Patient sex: M
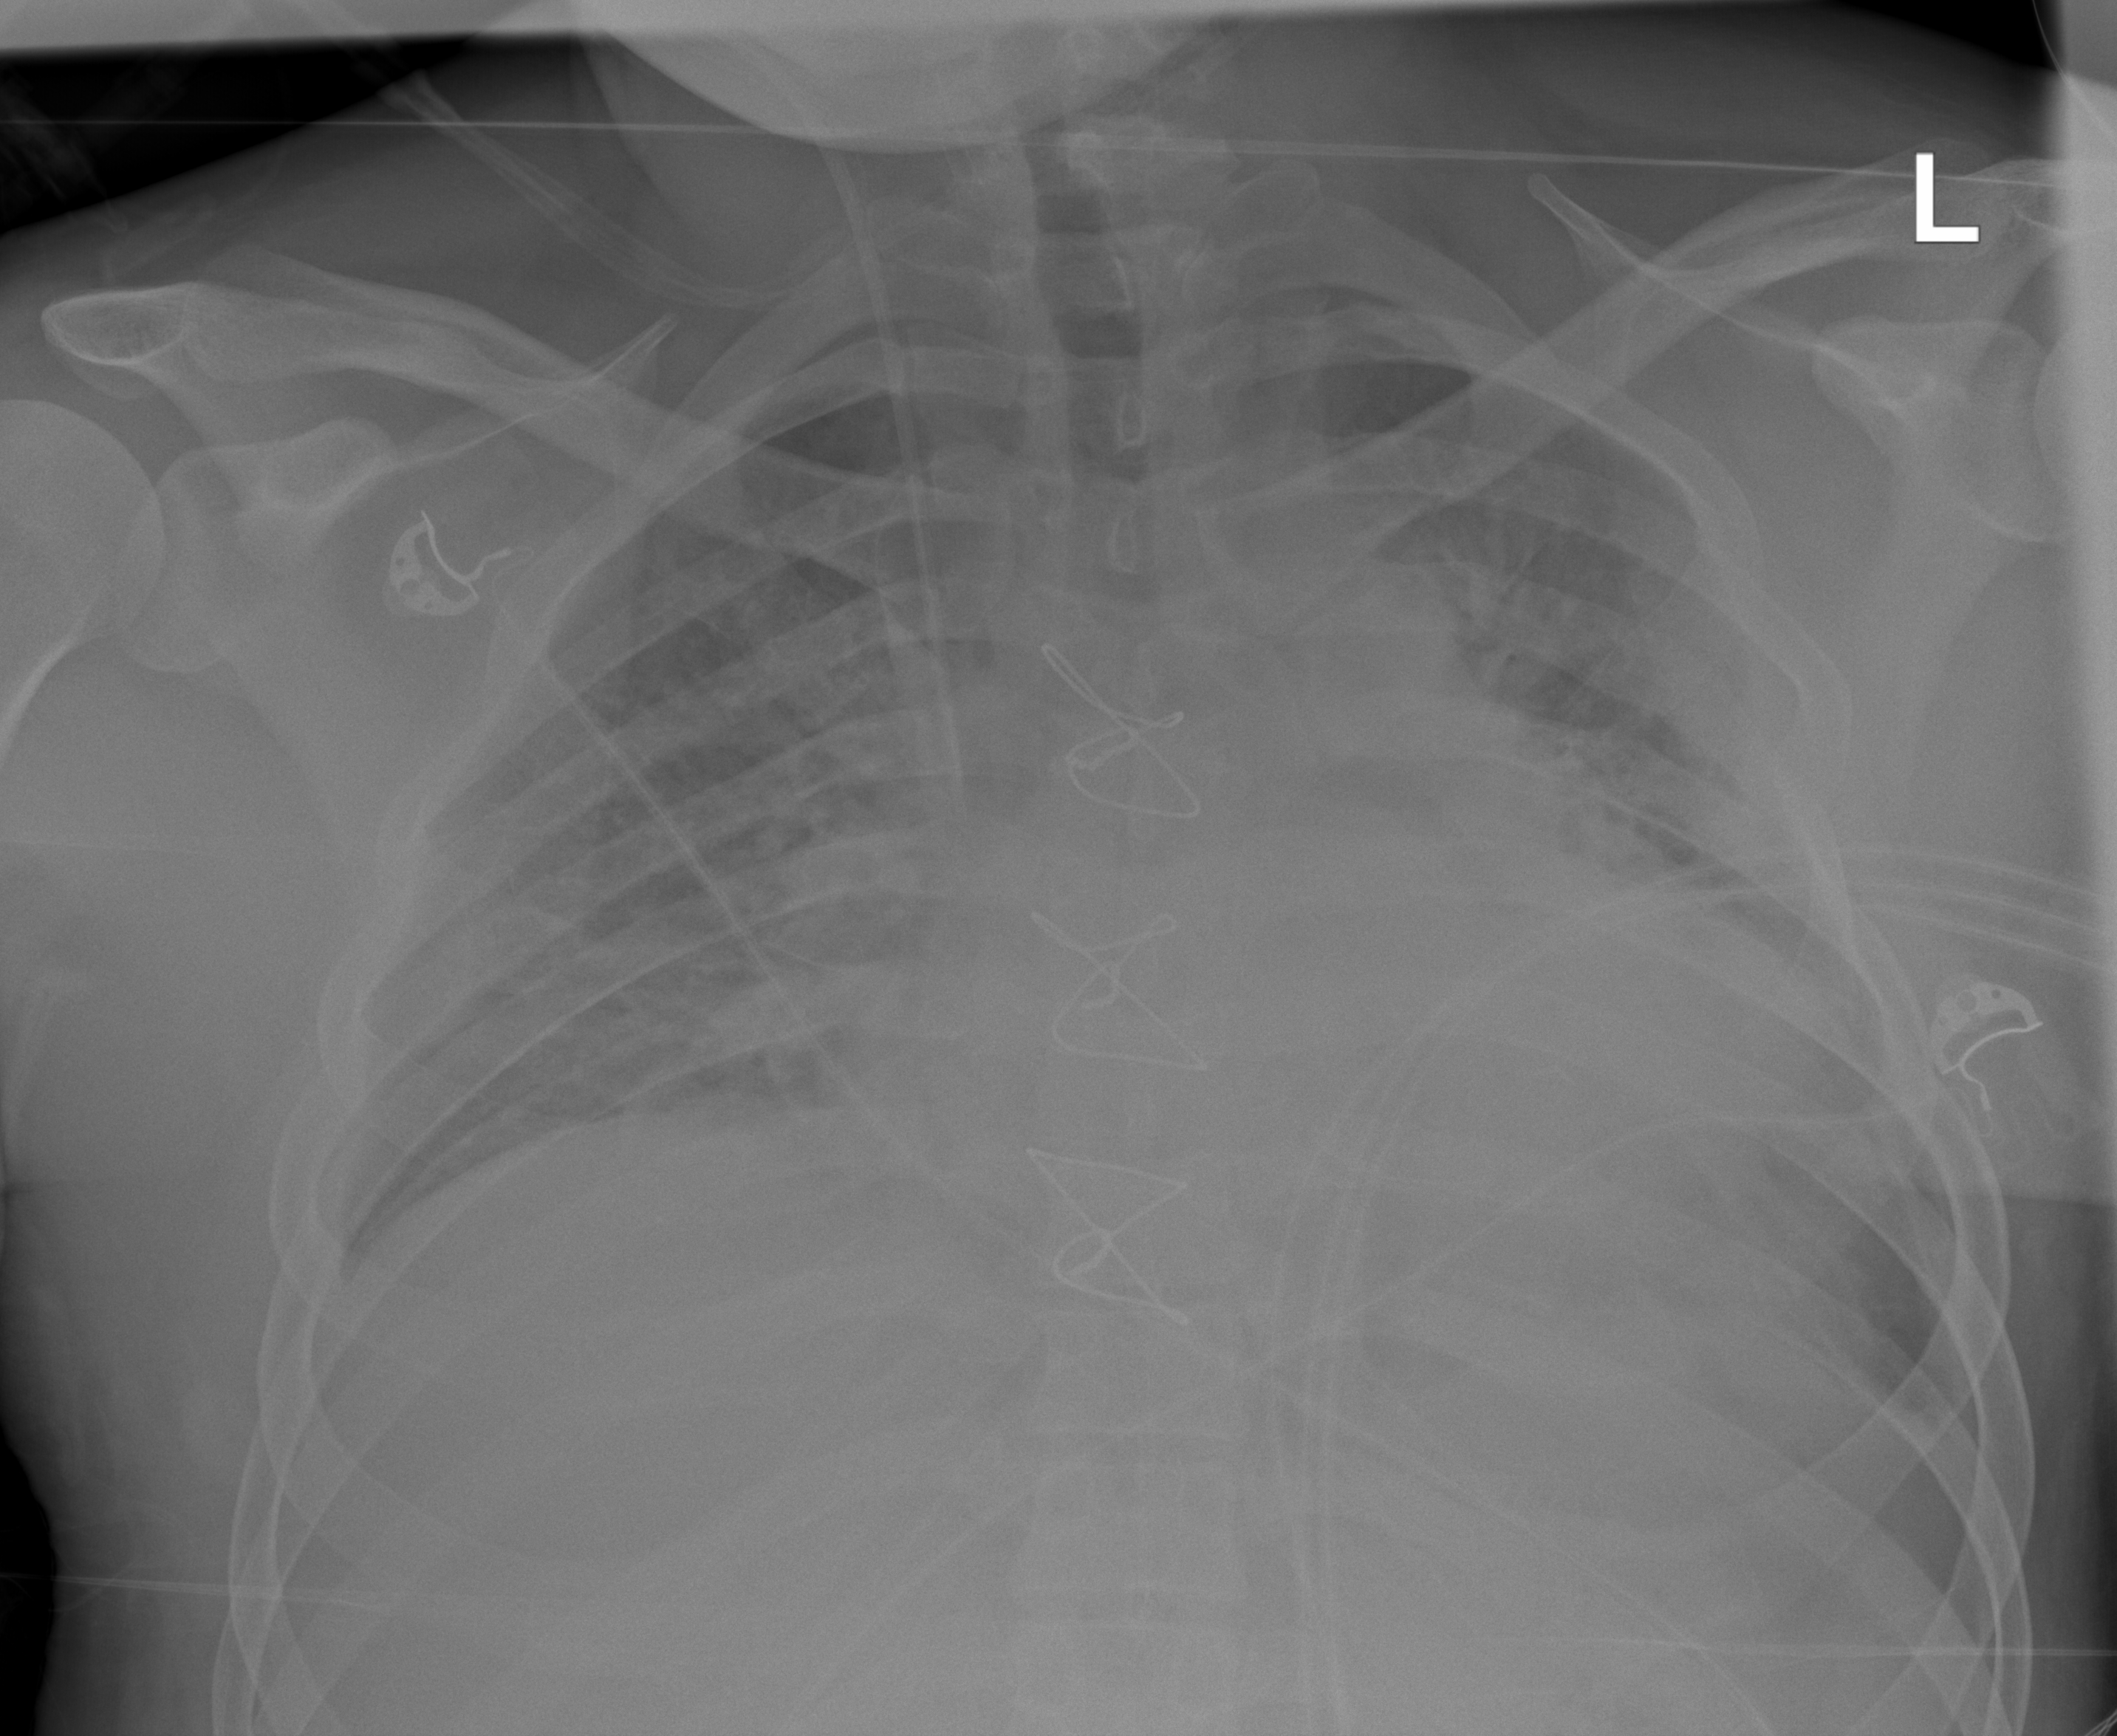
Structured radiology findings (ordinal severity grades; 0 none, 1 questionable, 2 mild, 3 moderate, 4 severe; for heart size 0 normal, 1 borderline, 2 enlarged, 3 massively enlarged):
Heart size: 3
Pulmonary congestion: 3
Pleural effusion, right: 2
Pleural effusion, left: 2
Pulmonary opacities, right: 2
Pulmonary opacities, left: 2
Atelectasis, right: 0
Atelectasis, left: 3